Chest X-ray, PA view. Patient: 59 years old, sex F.
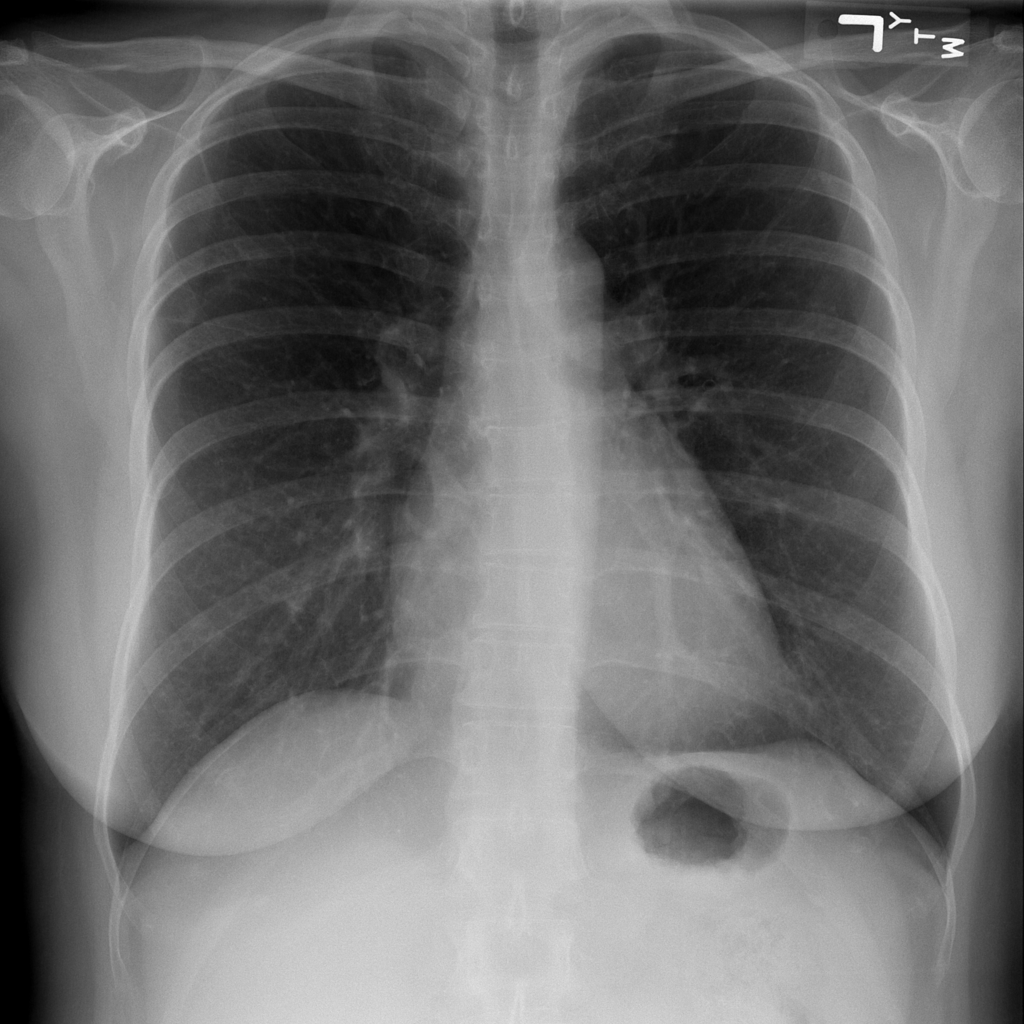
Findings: No Finding